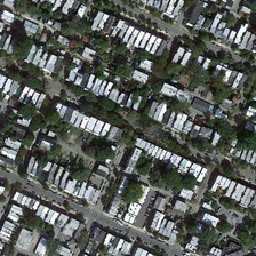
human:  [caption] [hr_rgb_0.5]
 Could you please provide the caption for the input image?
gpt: You can see many square blocks with trees surrounded by condos along the streets.

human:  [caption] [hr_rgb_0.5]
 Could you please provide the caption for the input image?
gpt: this residential area is separated as many squared blocks of houses with white roofs .

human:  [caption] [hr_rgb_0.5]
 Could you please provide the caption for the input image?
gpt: There are a lot of trees surrounded by the apartment along the street.

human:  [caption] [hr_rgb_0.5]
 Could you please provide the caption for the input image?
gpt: We can see a square block with many trees along the street.

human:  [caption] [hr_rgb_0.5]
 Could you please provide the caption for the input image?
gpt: We came to an apartment building on a street surrounded by trees.